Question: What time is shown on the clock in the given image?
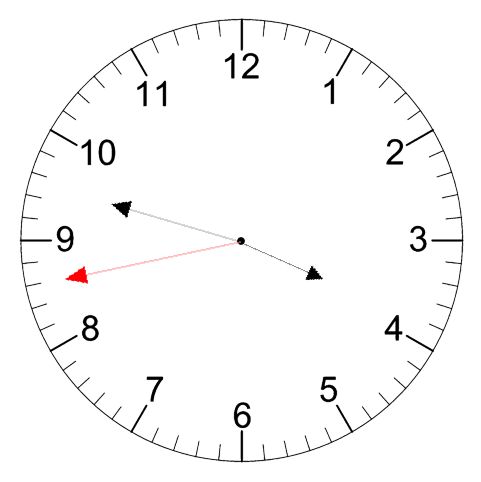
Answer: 03:47:43